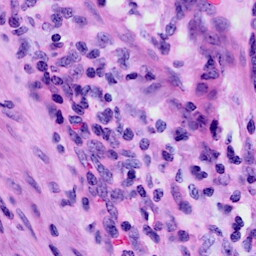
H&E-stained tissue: Cervix